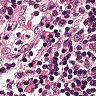
Metastatic tissue present: no